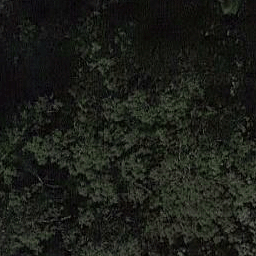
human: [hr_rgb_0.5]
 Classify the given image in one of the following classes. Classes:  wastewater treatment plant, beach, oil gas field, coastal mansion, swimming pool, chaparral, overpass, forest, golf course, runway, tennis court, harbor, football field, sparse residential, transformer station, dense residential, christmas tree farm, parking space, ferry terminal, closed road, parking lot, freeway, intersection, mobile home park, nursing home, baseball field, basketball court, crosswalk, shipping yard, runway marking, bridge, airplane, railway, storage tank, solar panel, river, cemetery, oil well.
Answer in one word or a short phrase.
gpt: forest